Question: I'd like to create a UIView programmatically with the exact equivalent of this setup in IB (see screenshot).
Whatever I have attempted myself would not behave the same when rotating and autoresizing the view, so I need a sample from an expert.

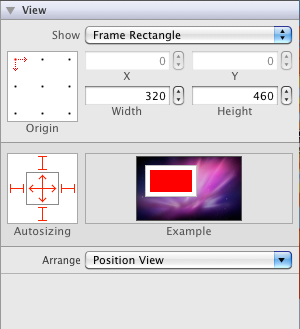
Answer: Example:
'''
UIView *customView = [[UIView alloc] initWithFrame:frame];
[customView setAutoresizingMask:UIViewAutoresizingFlexibleWidth |UIViewAutoresizingFlexibleHeight];
'''